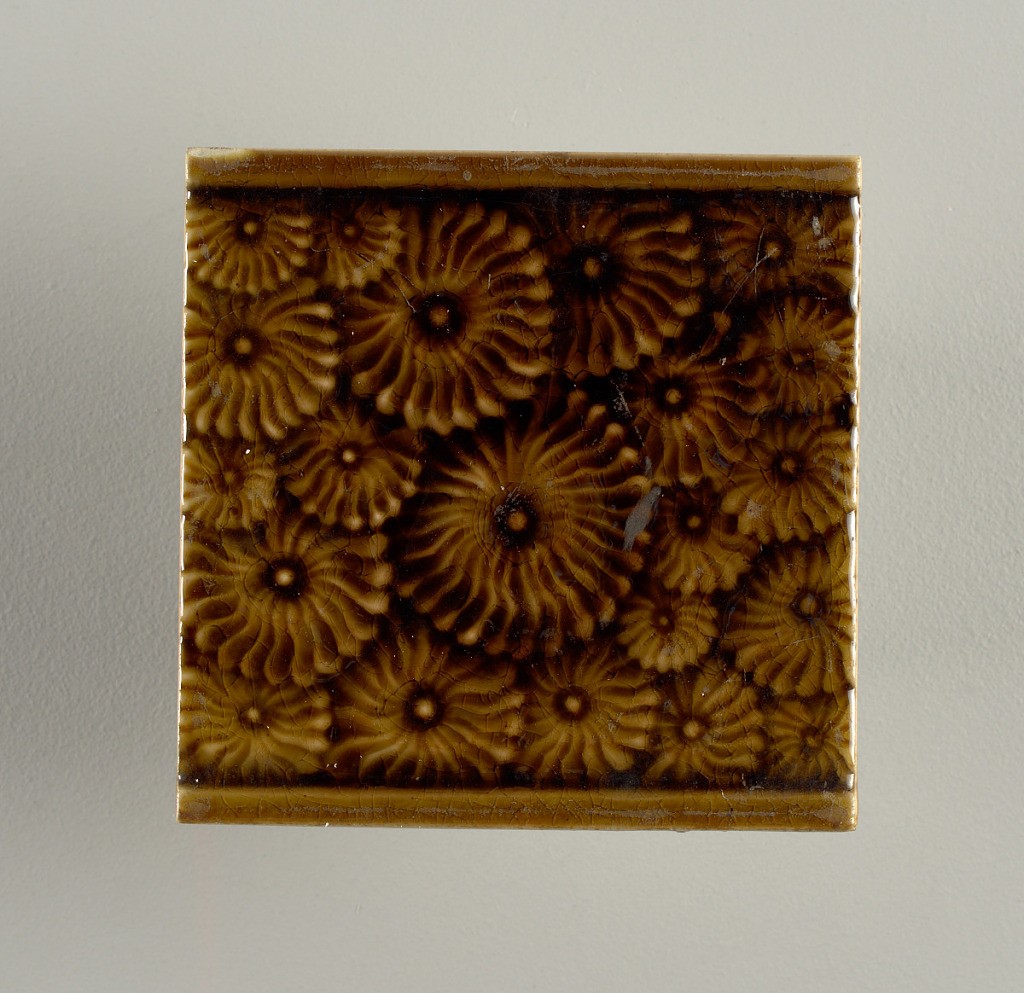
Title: Tile
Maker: J. & J. G. Low Art Tile Works, 1877 – 1883
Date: late 19th century
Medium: Glazed stoneware
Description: Square, molded tile of white clay, the reverse is inscribed: "J. & J.G. Low, Patent Art Tile, Works, Chelsea, Mass. U.S.A. Copyright 1881 by J. & JG Low"
The impressed inscription is set within a double line frame; face of tile is decorated with an all over pattern of daisty-like flowers set between plain, horizontal bands. Glaze is a deep crackle brown.